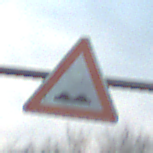
Verkehrszeichen: UnebeneFahrbahn
Umgebung: Outdoor, RoadRail
Tageszeit: SunriseSunset
Wetter: PartlyCloudy
Licht: Natural
Jahreszeit: NotSpecified
Kontrast: LowContrast